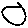
Label: circle